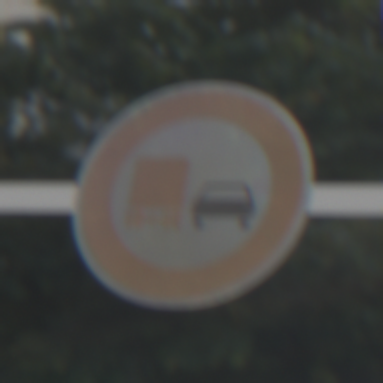
Verkehrszeichen: UeberholverbotKraftfahrzeuge
Umgebung: Outdoor, Urban
Tageszeit: MorningAfternoon
Wetter: PartlyCloudy
Licht: Natural
Jahreszeit: NotSpecified
Kontrast: HighContrast